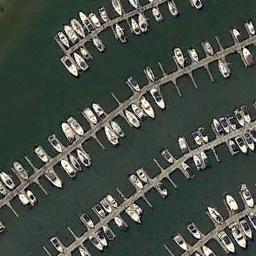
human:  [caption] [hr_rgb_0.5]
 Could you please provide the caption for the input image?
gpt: The harbor is very small .

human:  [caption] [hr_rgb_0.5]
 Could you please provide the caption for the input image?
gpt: There are many yachts neatly arranged on the sea by the harbor, And there are many empty seats .

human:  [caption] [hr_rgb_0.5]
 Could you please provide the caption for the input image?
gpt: The harbor has lots of neatly docked boats and the color of the waters is green .

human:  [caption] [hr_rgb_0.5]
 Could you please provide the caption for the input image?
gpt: There are many ships in the harbor .

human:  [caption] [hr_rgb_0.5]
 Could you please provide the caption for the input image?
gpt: There are many ships at the harbor .